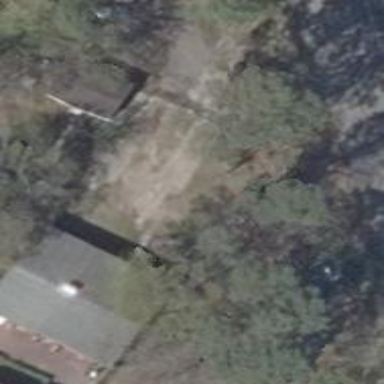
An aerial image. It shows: Bungalow.